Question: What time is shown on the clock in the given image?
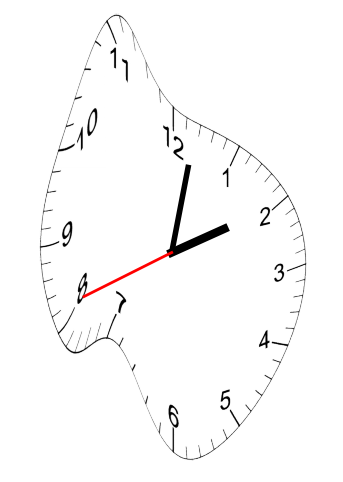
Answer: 02:01:41